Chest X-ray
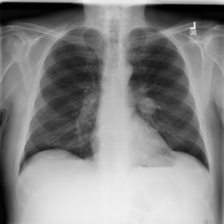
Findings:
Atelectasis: negative
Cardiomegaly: negative
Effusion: negative
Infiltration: positive
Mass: positive
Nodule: negative
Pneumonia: negative
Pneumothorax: negative
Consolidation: negative
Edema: negative
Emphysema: negative
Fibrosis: negative
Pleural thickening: negative
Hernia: negative